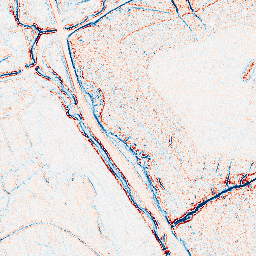
Category: edge_preserving
Decomposition family: bilateral
Decomposition parameters: d: 5
sigma_color: 100
sigma_space: 25
Upsampling method: sinc_hamming
Upsampling parameters: scale: 2
kernel_size: 16
Upsampling scale: 2